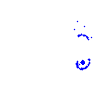
Particle: proton